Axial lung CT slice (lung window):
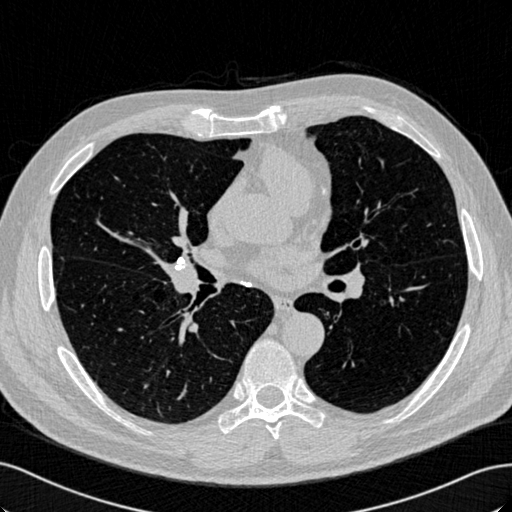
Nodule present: no